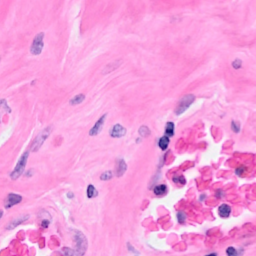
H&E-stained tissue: Breast